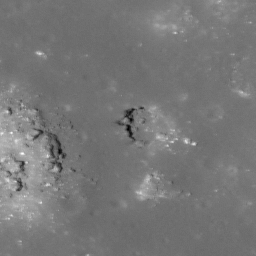
Pit: Messier A 2a
Host crater: Messier A
Host type: impact_melt
Lunar coordinates: latitude -2.014, longitude 46.906